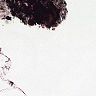
Metastatic tissue present: no